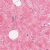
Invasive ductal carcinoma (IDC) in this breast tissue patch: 0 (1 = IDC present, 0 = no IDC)